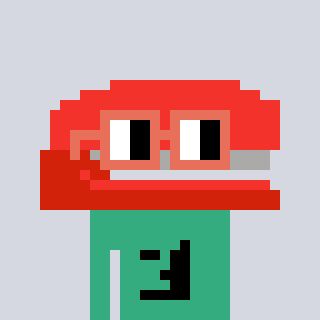
a pixel art character with square orange glasses, a stapler-shaped head and a teal-colored body on a cool background